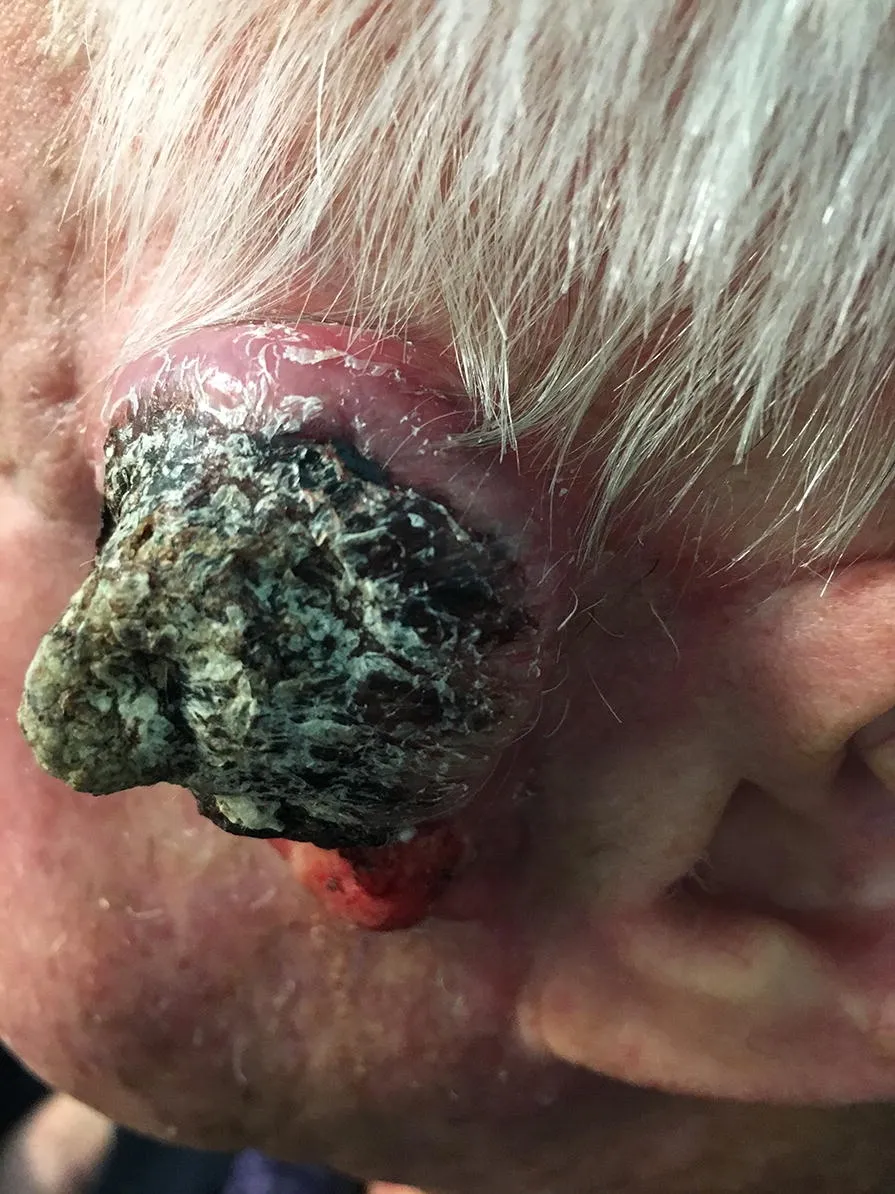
Clinical appearance of the recurrent squamous cell carcinoma of the left temple with zygomatic bone metastasis.
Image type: medical_photograph (skin_photograph)